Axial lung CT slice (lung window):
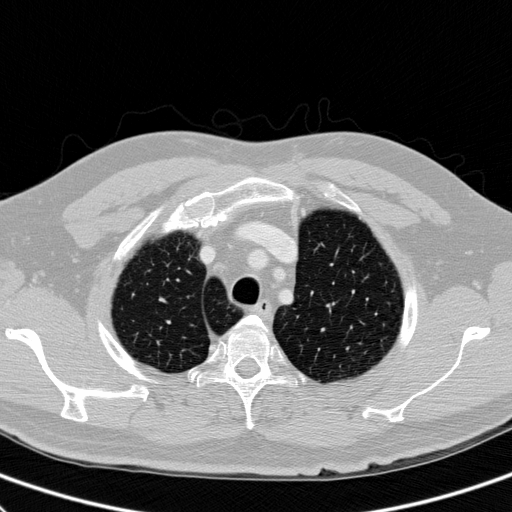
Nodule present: no